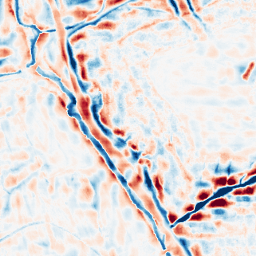
Category: wavelet
Decomposition family: wavelet_dwt
Decomposition parameters: wavelet: db4
level: 4
Upsampling method: sinc_blackman
Upsampling parameters: scale: 8
kernel_size: 16
Upsampling scale: 8